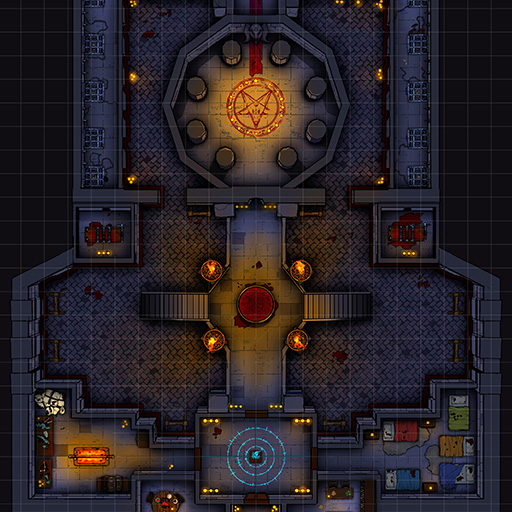
A D&D Grid Map temple bloodstains black background altar in the north glowing runes in the south blood well in center torches (Baphomet Cultist Lair Map)